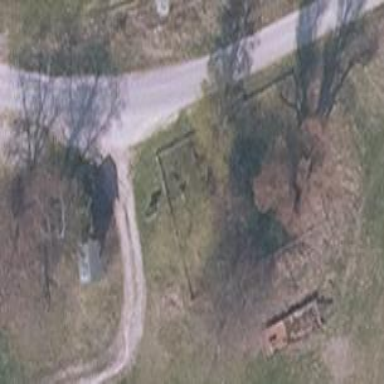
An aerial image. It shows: Shelter.